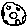
Label: moon